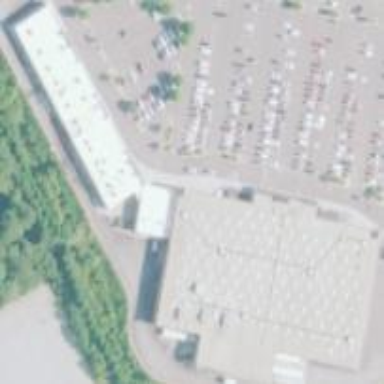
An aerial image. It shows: Retail building.